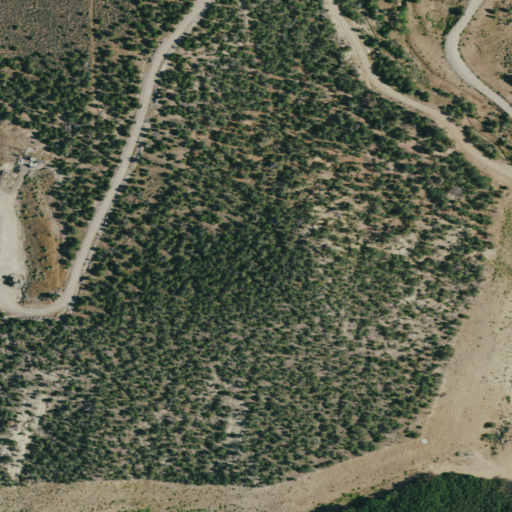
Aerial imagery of mountain in Colorado named High Mesa containing evergreen forest, shrub, and woody wetlands